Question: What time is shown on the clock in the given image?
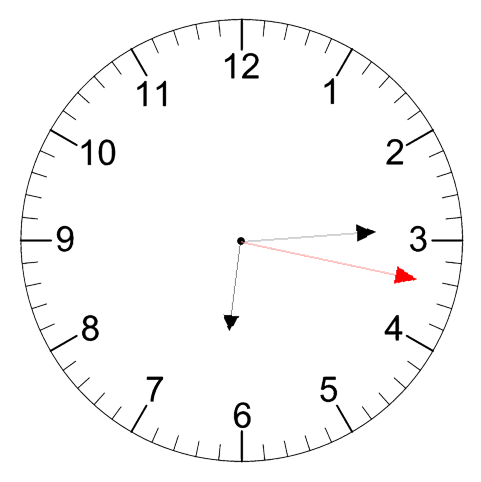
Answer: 06:14:17